The plot is a time-scale (wavelet) decomposition of a bearing vibration signal. Based on the visible evidence, which condition applies: normal, inner_race, outer_race, ball?
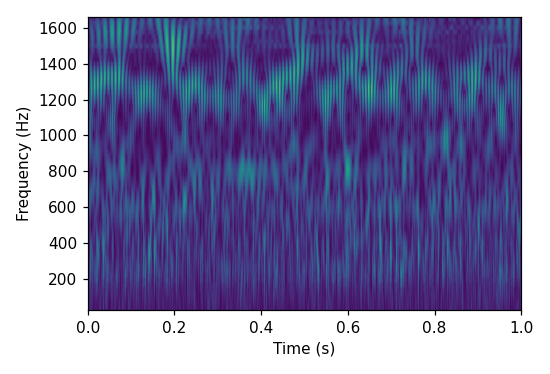
Answer: outer_race